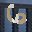
Label: 6